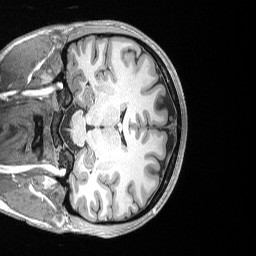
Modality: T1w
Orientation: coronal
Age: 24
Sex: female
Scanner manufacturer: siemens
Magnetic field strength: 3 T
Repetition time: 2.53 s
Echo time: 0.00164 s